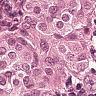
Metastatic tissue present: yes